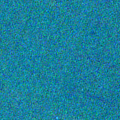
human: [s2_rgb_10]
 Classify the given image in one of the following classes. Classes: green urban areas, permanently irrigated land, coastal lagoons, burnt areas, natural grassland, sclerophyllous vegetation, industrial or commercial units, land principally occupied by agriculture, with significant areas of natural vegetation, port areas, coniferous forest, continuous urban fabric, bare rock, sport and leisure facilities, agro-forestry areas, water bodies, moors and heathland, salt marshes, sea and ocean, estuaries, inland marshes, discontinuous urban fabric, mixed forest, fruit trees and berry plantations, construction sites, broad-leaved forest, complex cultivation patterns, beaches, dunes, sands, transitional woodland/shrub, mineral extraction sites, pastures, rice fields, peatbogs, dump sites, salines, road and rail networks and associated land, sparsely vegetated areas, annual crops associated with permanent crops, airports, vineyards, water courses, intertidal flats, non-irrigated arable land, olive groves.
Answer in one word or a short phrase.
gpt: sea and ocean